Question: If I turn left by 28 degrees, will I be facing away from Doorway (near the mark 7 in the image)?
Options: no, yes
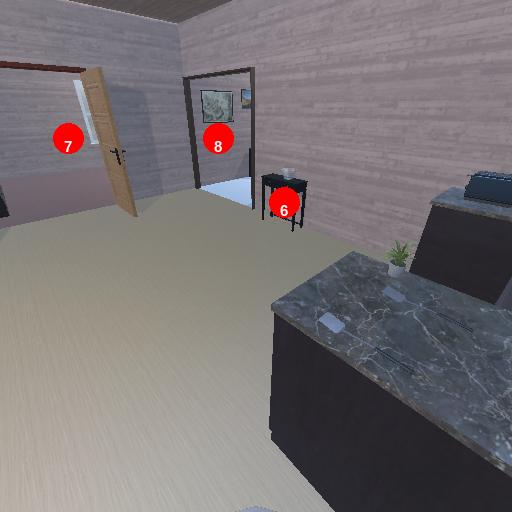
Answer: no